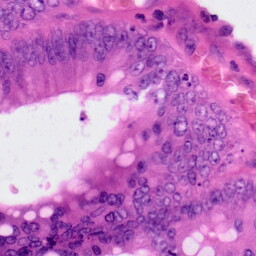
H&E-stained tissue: Colon